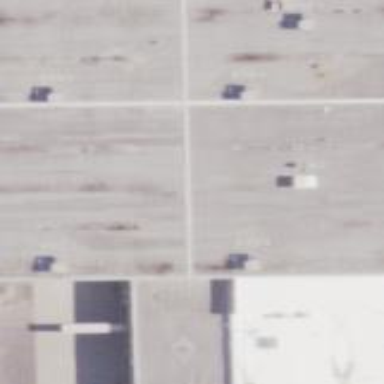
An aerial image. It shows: Warehouse building.